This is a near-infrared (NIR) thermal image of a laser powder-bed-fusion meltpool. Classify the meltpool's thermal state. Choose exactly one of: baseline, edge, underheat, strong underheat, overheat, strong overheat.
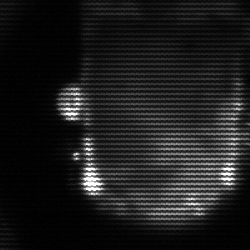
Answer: baseline